Question: I have a database I'm creating and I made a 1 to 1 connection with another table in Mysql, below is a screen shot. My question is can I drop the extra column (assembly factory_id) that was created when I made the connection? I only want the single (factory_id) will this mess up the connection that I made? Should i drop the (factory_id) and let the connection stay?
I'm a noob, thanks!

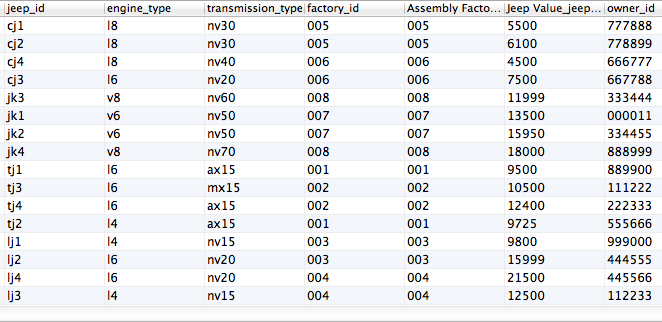
Answer: I am assuming that your comment "but should i drop the table?" really meant to say "but should i drop the column?".
Short answer: if it is safe, you should delete the column - there's no reason to keep it cluttering up the database and the minds of future developers.
Long answer: how to determine if it's safe: If 1) the value in factory_id IS and ALWAYS WILL BE identical to assembly factory_id, eg, they are a duplicate value of each other, and 2) no other tables or program code refer to assembly factory_id, you can safely delete assembly factory_id.
However, if there's any chance that they ever mean different things (not just the sample of 20 or so rows), you can't delete it. See fiddle: <URL>
If they are always the same, but parts of the database or the code refer to assembly factory_id, you can refactor those database or code parts to refer to factory_id instead and THEN delete assembly factory_id.
When doing something like this, you should make tests to verify that the state of queries and programs after the change is the same as the state before the change.